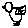
Label: bird